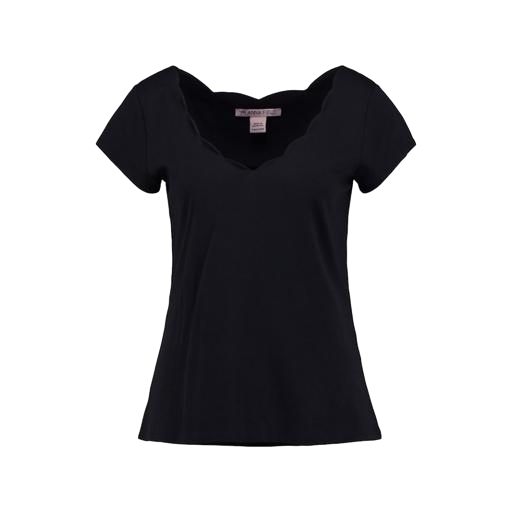
black v-neck t-shirt only macy, black v-neck sleep tee, black scallop hem tee, white background